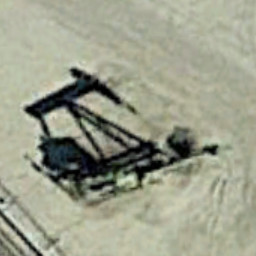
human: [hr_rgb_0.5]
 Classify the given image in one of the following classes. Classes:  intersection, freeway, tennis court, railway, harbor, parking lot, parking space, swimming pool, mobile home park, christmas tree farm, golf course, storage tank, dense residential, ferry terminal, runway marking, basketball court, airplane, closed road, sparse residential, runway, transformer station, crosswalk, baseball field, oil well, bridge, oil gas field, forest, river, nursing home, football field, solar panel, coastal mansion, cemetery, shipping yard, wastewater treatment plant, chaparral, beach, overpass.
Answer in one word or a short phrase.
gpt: oil well